Question: Count the number of objects in the diagram.
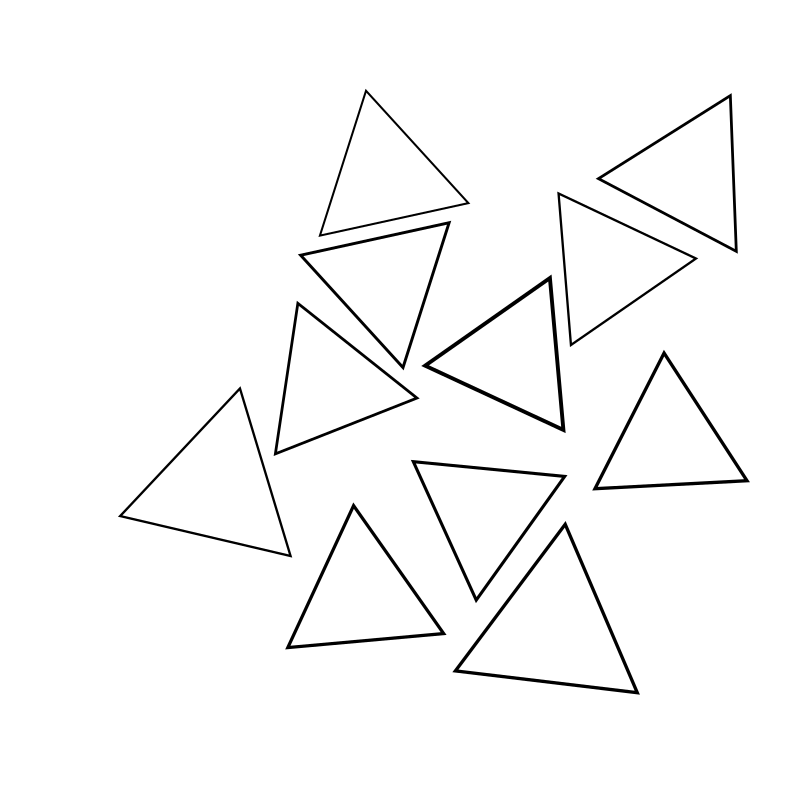
Answer: 11